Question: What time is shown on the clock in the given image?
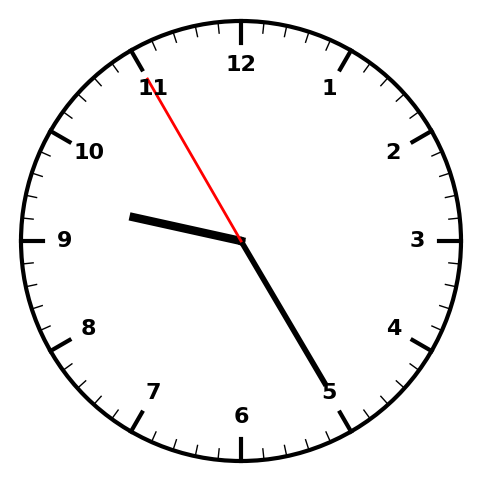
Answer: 09:24:55